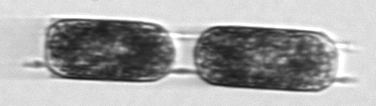
Label: Hemiaulus